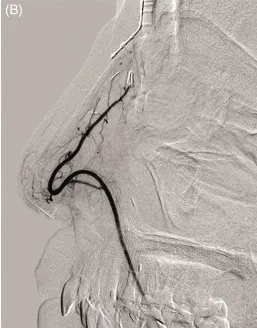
CT angiography of "neo-nose" vascularization. On the left side, picture shows nose just moment before contrast was injected into the pedicle (A, B).
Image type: radiology (ct)